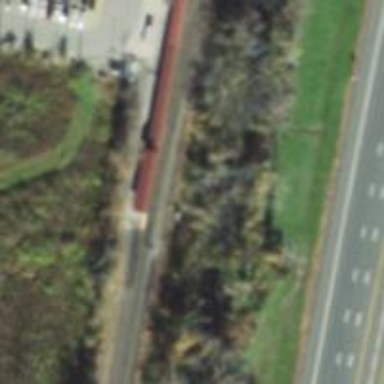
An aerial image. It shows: Junction on the railway.